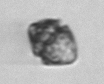
Label: Kryptoperidinium_triquetrum